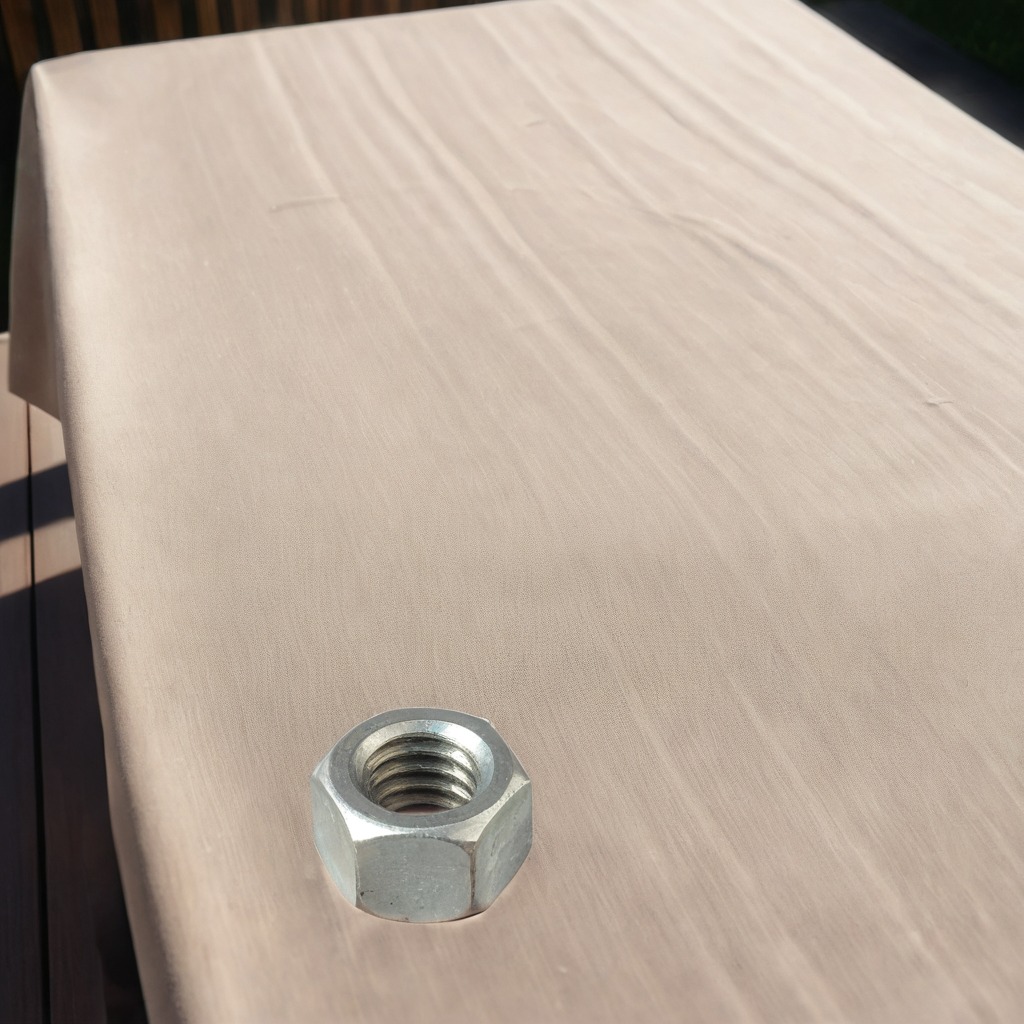
A metal nut lying on a wooden table in an outdoor workshop during daytime bright natural light soft shadows worn but beneath the cloth